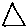
Label: triangle